Question: I have 2 models 'log_ligne_voyage' and 'log_ligne_demande_voyage'. I'm using CheckBoxs and I want that when I click on the button 'Planifier' that the value of the selected row of the table 'log_ligne_demande_voyage' is added to the table 'log_ligne_voyage'.

'log_ligne_demande_voyage' code :
'''
public partial class log_ligne_demande_voyage
{
public log_ligne_demande_voyage()
{
this.log_ligne_voyage = new HashSet<log_ligne_voyage>();
}
public int ID_LIG { get; set; }
public Nullable<int> ID_TYPE_LIG { get; set; }
public Nullable<int> ID_ETAT_LIG { get; set; }
public Nullable<int> NUM_DEM { get; set; }
public Nullable<int> ID_PER { get; set; }
public string CMT_LIG { get; set; }
public Nullable<double> QTE_LIG { get; set; }
public Nullable<System.DateTime> CrtDateAuto { get; set; }
public string Lieu_Dem { get; set; }
public int Num_Dem { get; set; }
[DisplayFormat(DataFormatString = "{0:dd/MM/yyyy}", ApplyFormatInEditMode = true)]
public DateTime Date { get; set; }
[DisplayFormat(DataFormatString = "{0:hh\:mm}", ApplyFormatInEditMode = true)]
public TimeSpan Heure { get; set; }
public Nullable<int> ID_file { get; set; }
}
'''
'log_ligne_voyage' Model code :
'''
public partial class log_ligne_voyage
{
public int ID_LIG_voy { get; set; }
public Nullable<int> ID_TYPE_LIG_voy { get; set; }
public Nullable<int> ID_ETAT_LIG_voy { get; set; }
public Nullable<int> NUM_Voy { get; set; }
public Nullable<int> ID_PER { get; set; }
public string CMT_LIG_voy { get; set; }
public Nullable<double> QTE_LIG_voy { get; set; }
public string Lieu_LIG_voy { get; set; }
public Nullable<int> ID_File { get; set; }
[DisplayFormat(DataFormatString = "{0:dd/MM/yyyy}", ApplyFormatInEditMode = true)]
public DateTime Date_LIG_voy { get; set; }
[DisplayFormat(DataFormatString = "{0:hh\:mm}", ApplyFormatInEditMode = true)]
public TimeSpan Heure_LIG_voy { get; set; }
public Nullable<System.DateTime> CrtDateAuto { get; set; }
public Nullable<int> ID_Ligne { get; set; }
public virtual log_ligne_demande_voyage log_ligne_demande_voyage { get; set; }
public virtual log_voyage log_voyage { get; set; }
public virtual log_type_demande log_type_demande { get; set; }
public virtual log_personnel log_personnel { get; set; }
public virtual log_voyage_file log_voyage_file { get; set; }
public virtual log_voy_etat log_voy_etat { get; set; }
}
'''
Controller code :
'''
[HttpPost]
public ActionResult LigneCheked(/*IEnumerable<log_ligne_demande_voyage> LigneVoyage*/ int[] selectedligne, log_ligne_demande_voyage item)
{
try
{
if (Session["login"] == null)
{
return RedirectToAction("Index", new { controller = "Login", action = "Index" });
}
login = Session["login"].ToString();
log_voyage model = new log_voyage();
model.UserCrt_Voy = login;
model.Dat_Voy = DateTime.Today;
entities.Set<log_voyage>().Add(model);
entities.SaveChanges();
//fine the bigest ID of the voyage
int MaxID = int.MaxValue;
foreach (DataRow db in log_voyage.Rows)
{
int ID_Voy = db.Field<int>("Num_Voy");
MaxID = Math.Max(MaxID, ID_Voy);
}
int intIdt = entities.log_voyage.Max(u => u.Num_Voy);
foreach (var item1 in selectedligne)
{
log_ligne_voyage model1 = new log_ligne_voyage();
item.ID_ETAT_LIG = 3;
model1.Date_LIG_voy = item.Date;
model1.CMT_LIG_voy = item.CMT_LIG;
model1.ID_Ligne = item.ID_LIG;
model1.ID_TYPE_LIG_voy = item.ID_TYPE_LIG;
model1.ID_PER = item.ID_PER;
model1.QTE_LIG_voy = item.QTE_LIG;
model1.Lieu_LIG_voy = item.Lieu_Dem;
model1.ID_File = item.ID_file;
model1.Heure_LIG_voy = item.Heure;
model1.ID_ETAT_LIG_voy = item.ID_ETAT_LIG;
model1.NUM_Voy = intIdt;
entities.Set<log_ligne_voyage>().Add(model1);
entities.SaveChanges();
return RedirectToAction("Index", "CreationVoyage");
}
}
catch (DataException /* dex */)
{
ModelState.AddModelError("", "Impossible d'executer cette action. contacter le service info SVP.");
return View("CreationVoyage");
}
return View("CreationVoyage");
}
}
'''
View Code :
'''
@foreach(var item in Model)
{
<tr>
<td>
<input type="checkbox" id="checkAll" name="selectedligne" value="@item.ID_LIG" />
</td>
'''
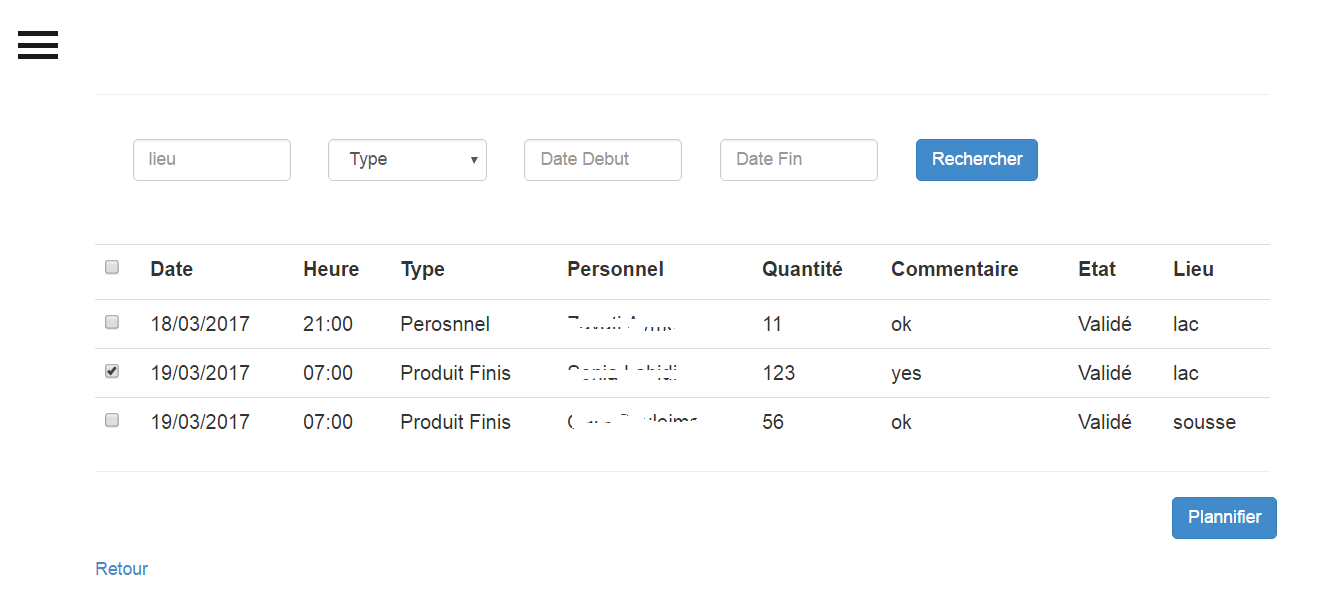
Answer: This is the way i think you can do it :
In the , give all your checkboxes with the same name and a unique value.
'''
<input type="checkbox" name="SelectedLignes" value="@item.ID_LIG" />
'''
In the action method, pass an List with the name of the checkboxes.
'''
[HttpPost]
public ActionResult LigneCheked(IList<int> SelectedLignes)
{
// Receive only those item that were selected
var selectedItems = Db.log_ligne_demande_voyage.Where(s => SelectedLignes.Contains(s.ID_LIG));
foreach (var item in selectedItems)
{
// Now map item with log_ligne_voyage and add with Db context
var newItemToSave = new log_ligne_voyage{
//-----------
};
Db.log_ligne_voyage.Add(newItemToSave);
}
Db.SaveChanges();
return RedirectToAction("Display"); //Or something like it.
}
'''